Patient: sex M, age 42
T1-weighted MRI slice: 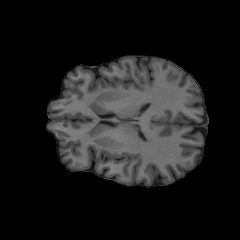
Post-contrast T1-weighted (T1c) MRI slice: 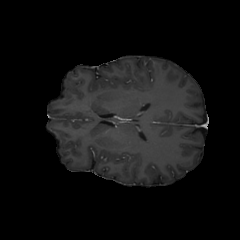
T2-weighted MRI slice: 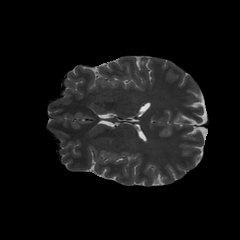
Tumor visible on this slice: no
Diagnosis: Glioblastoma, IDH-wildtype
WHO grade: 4